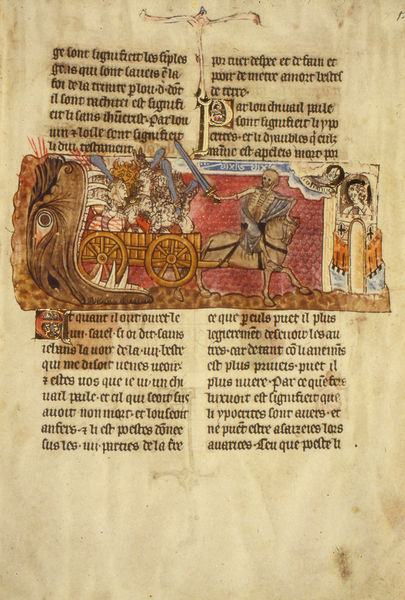
Titel: Lothringische Apokalypse
Institution: Dresden, Sächsische Landesbibliothek
Schlagwörter: blau, feuer, himmel, mann, umhang, stadt, braun, frau, grau, ornament, augen, bibel, tod, tot, auge, rosa, pferd, reiter, räder, schrift, mauer, kutsche, rad, wagen, tor, buch, burg, kreuz, religion, illustration, schwert, text, buchstaben, buchseite, skelett, zähne, fegefeuer, hölle, maul, mittelalter, romanik, keule, miniatur, ungeheuer, drachen, handschrift, monster, gerippe, cart, latein, horse, book, buchmalerei, dragon, manuskript, handbuch, rachen, page, latin, monogram, ox, yellowed, buchseinte, fangs, totenoffizium, illustsration